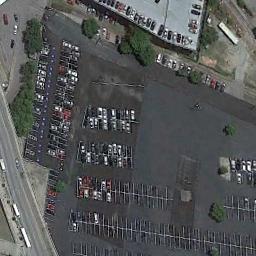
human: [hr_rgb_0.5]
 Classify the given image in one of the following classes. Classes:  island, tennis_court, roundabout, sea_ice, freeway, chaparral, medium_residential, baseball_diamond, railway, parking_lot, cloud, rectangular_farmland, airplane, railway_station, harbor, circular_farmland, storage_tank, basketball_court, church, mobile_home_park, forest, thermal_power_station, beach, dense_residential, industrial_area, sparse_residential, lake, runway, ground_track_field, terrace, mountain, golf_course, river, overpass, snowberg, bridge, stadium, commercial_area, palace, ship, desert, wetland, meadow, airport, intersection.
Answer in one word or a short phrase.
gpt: parking_lot